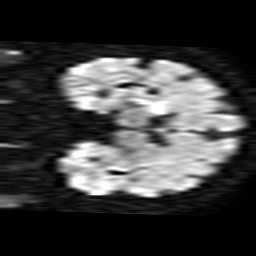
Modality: TRACE
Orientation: coronal
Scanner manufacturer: ge
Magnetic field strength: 1.5 T
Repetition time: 8 s
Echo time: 0.097 s